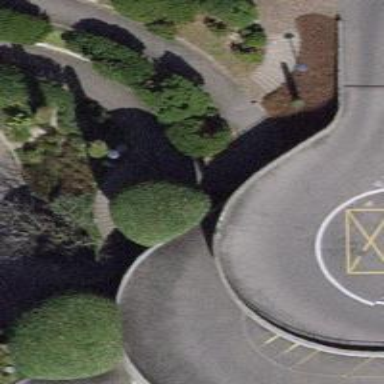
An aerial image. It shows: Road with steps.